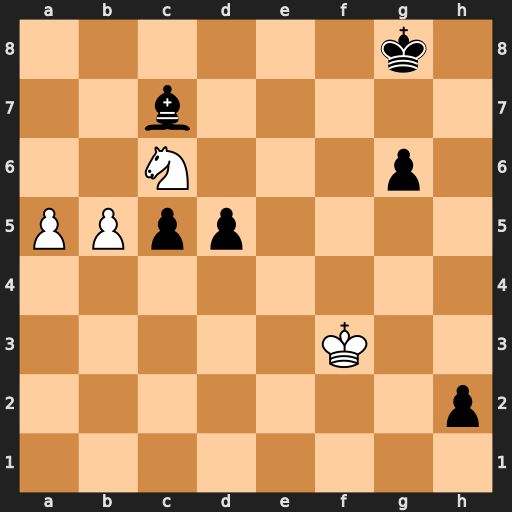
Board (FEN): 6k1/2b5/2N3p1/PPpp4/8/5K2/7p/8
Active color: w
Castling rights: -
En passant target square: -
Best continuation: Kg2 h1=R Kxh1 Kf7 b6 Ke8 bxc7 Kd7 Ne7 Kxc7 Nxd5+